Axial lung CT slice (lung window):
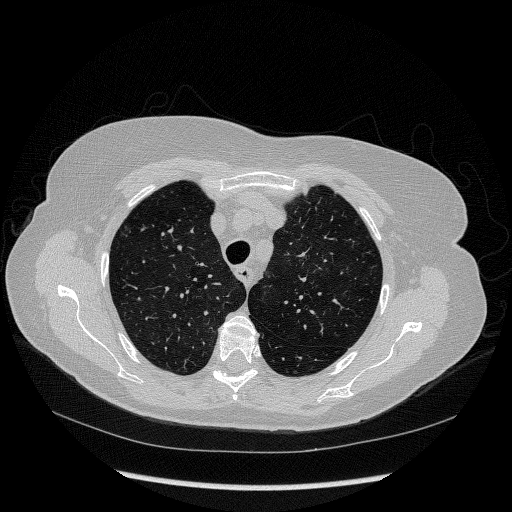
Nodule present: no